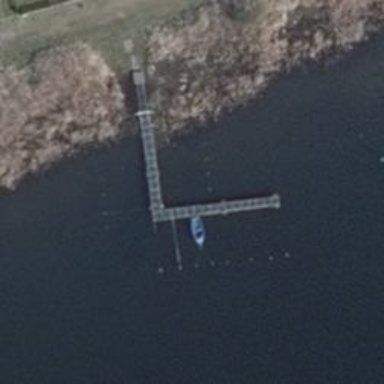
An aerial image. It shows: Man-made pier.